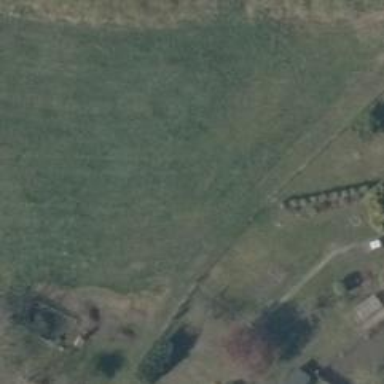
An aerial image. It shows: Grassy path.